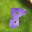
Label: 8